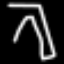
Label: pants